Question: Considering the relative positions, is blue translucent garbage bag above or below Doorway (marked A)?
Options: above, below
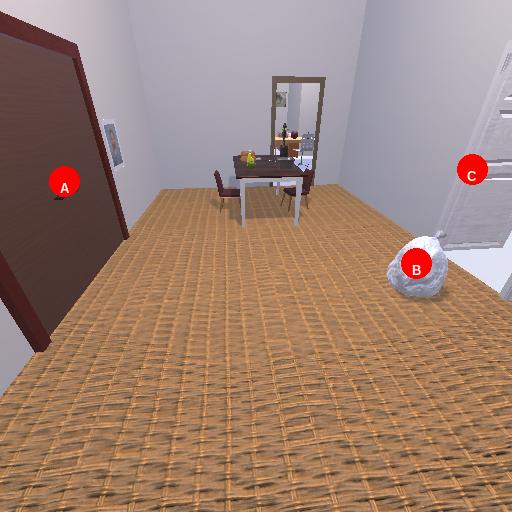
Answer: above